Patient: sex F, age 58
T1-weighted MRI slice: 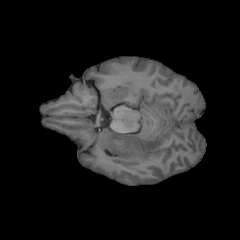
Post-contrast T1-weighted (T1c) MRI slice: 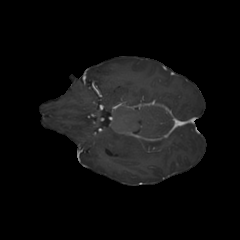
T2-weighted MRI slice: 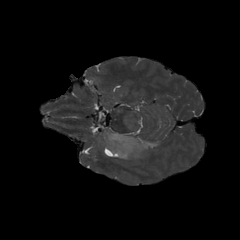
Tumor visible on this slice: yes
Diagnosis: Glioblastoma, IDH-wildtype
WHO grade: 4